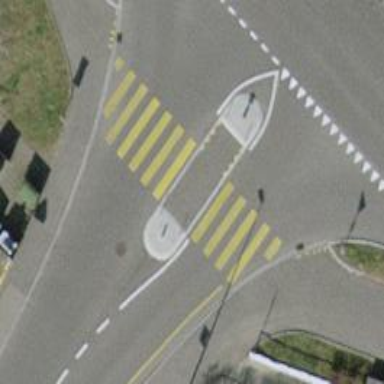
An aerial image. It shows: Marked footway crossing with zebra pattern. The crossing includes island.